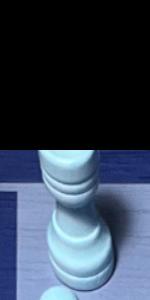
Label: Rook_White